Question: I would like doing request in Firebase with multiple query but too in child nodes.
Screen :
I would like create request to get "lat" and compare with 2 values.
For exemple :
'SELECT * FROM users WHERE lat >= 1 && lat <= 2'
First filter with "lat" and then, "lng".
How could I perform such a query on Firebase?
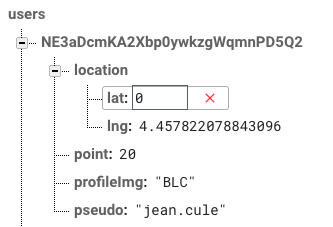
Answer: You can only filter on a single property in a Firebase query. See <URL> for more information on this.
Luckily somebody came up with a brilliant way to combine lat and lon values into a single value, called a geohash. And there is an open-source library called Geofire that builds on the Firebase Database SDK to allows, calculating, writing and querying such geohash values. I recommend that you check it out: <URL>